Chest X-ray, AP view. Patient: 57 years old, sex M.
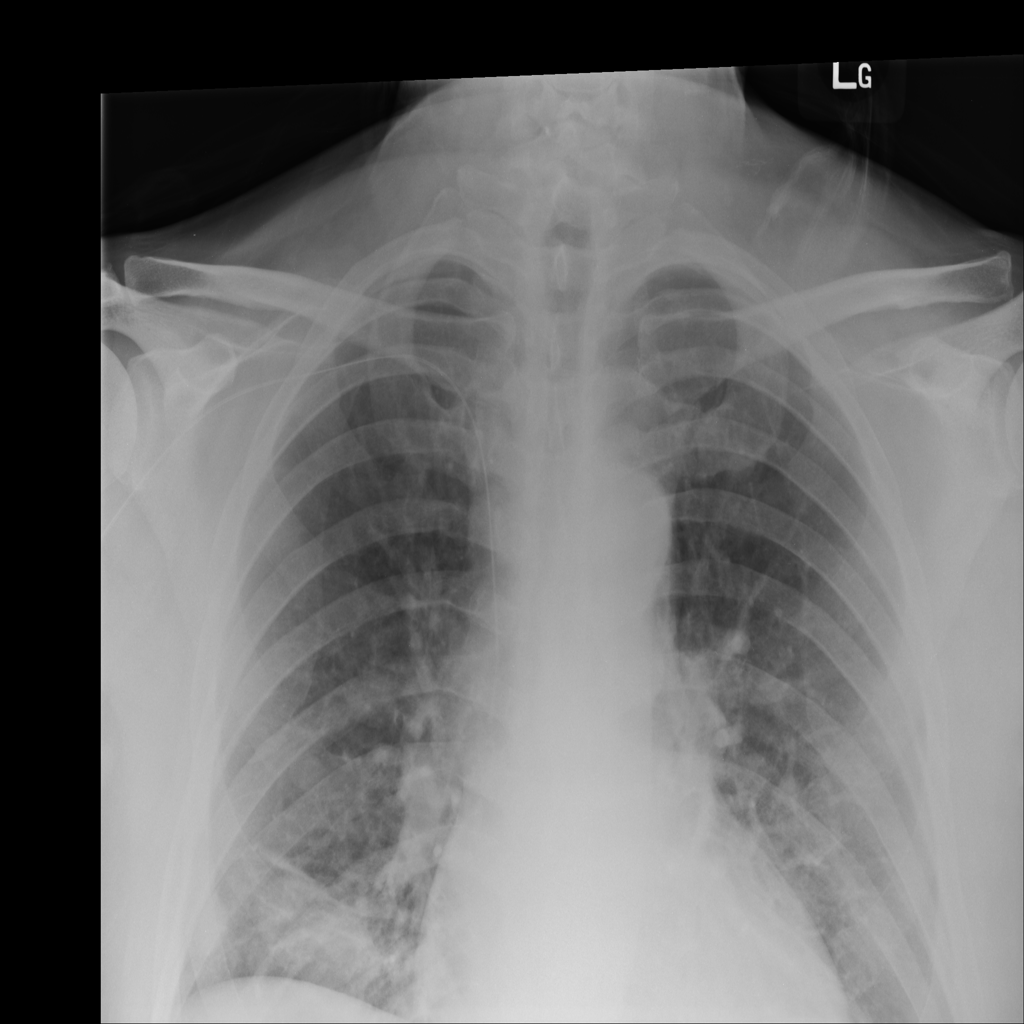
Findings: Mass